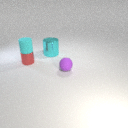
small red metal cylinder below small cyan rubber cylinder